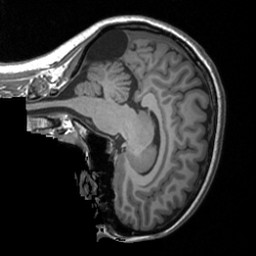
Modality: T1w
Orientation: sagittal
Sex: male
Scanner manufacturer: siemens
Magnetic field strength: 3 T
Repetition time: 1.9 s
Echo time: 0.00226 s